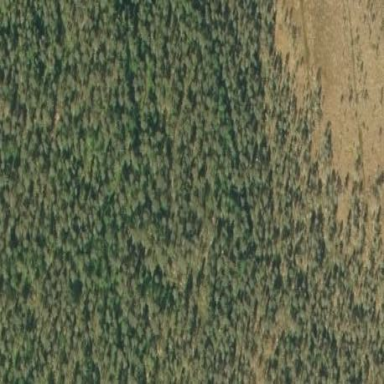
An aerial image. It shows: Needle-leaved woodland.